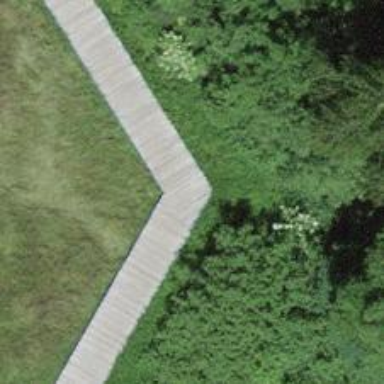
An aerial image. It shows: Path on bridge.